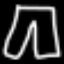
Label: pants